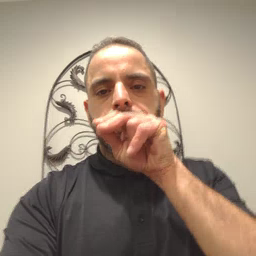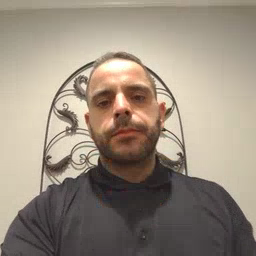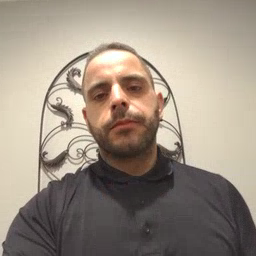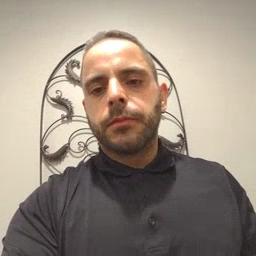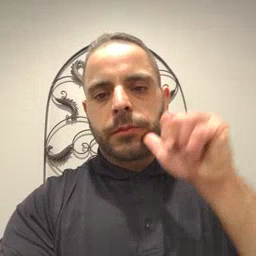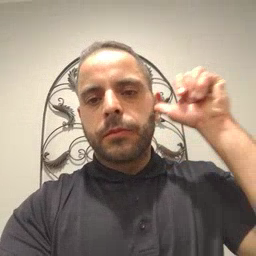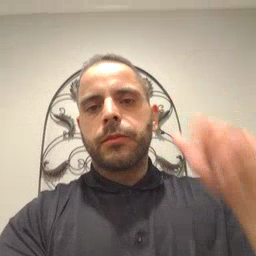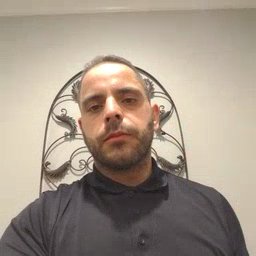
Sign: yesterday